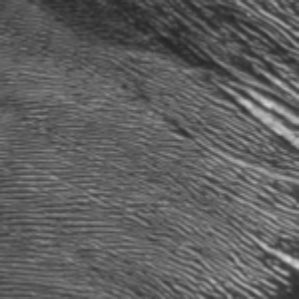
Label: frost